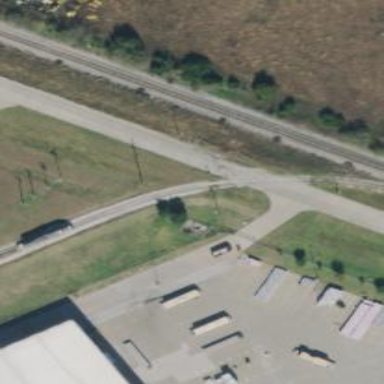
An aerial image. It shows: Railway siding for service.